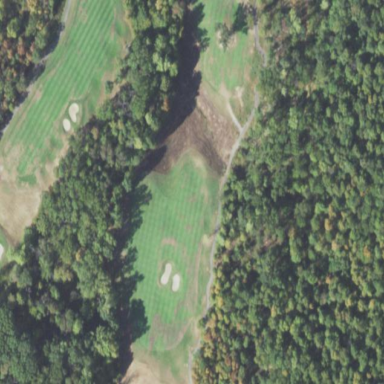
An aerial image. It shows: Rough area on grassy golf course.